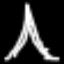
Label: The Eiffel Tower